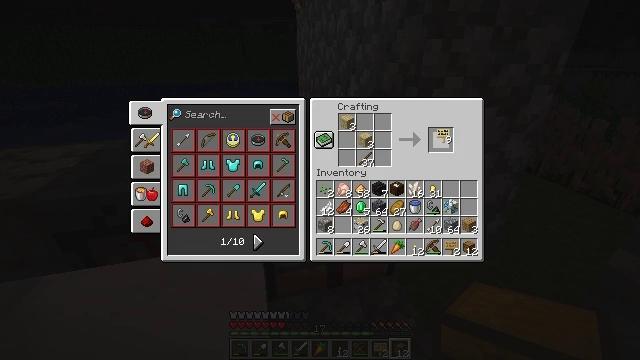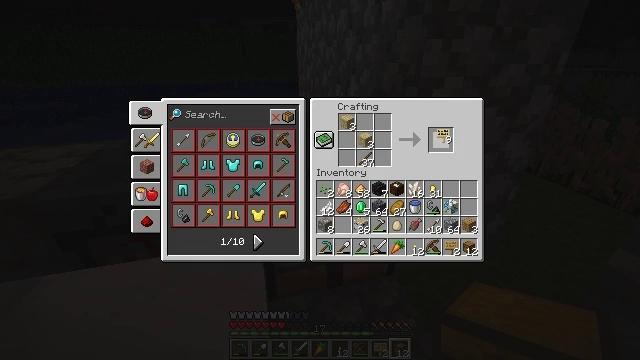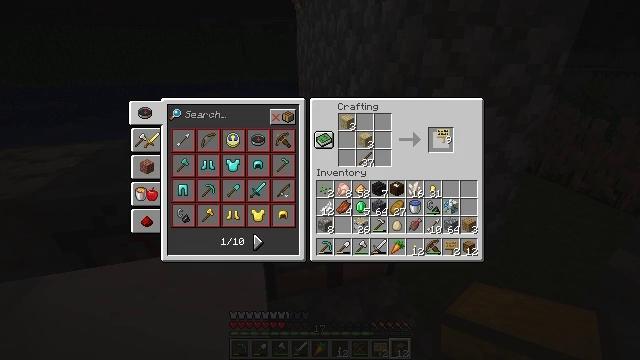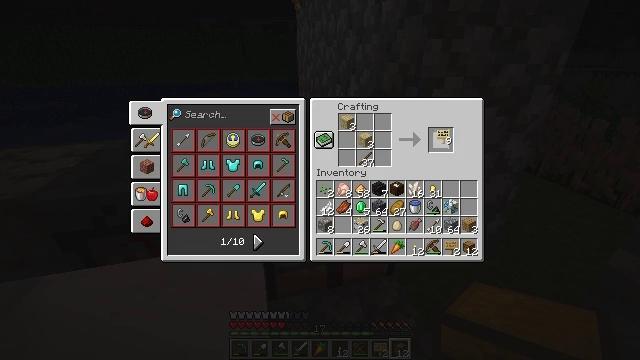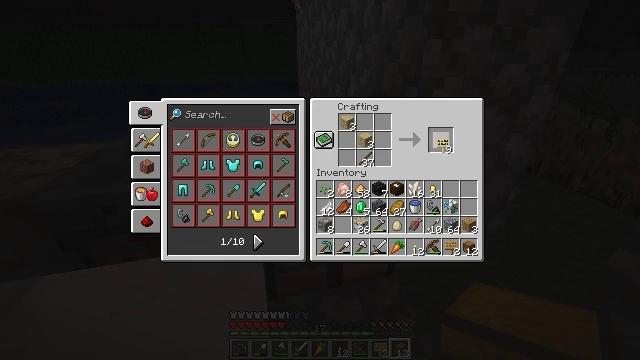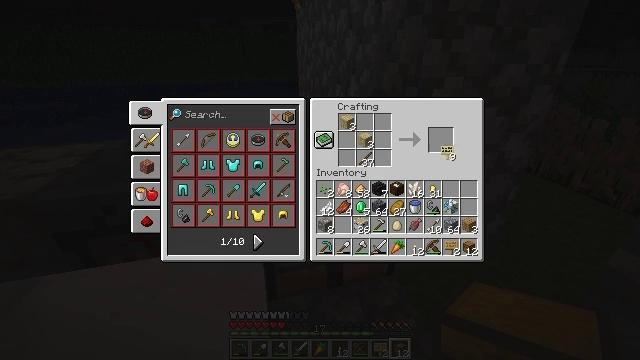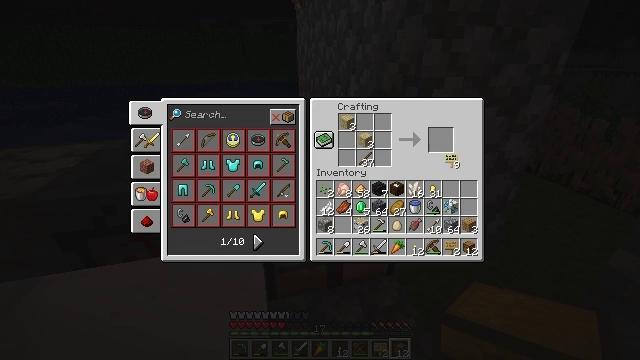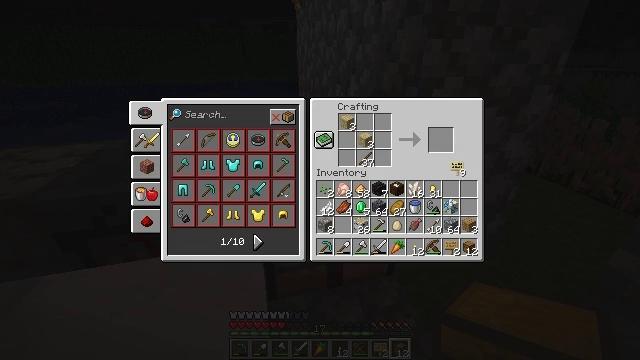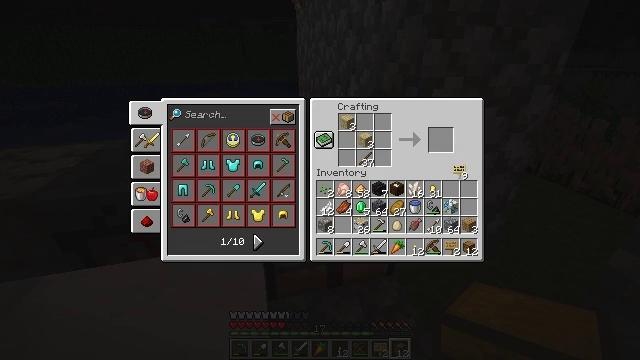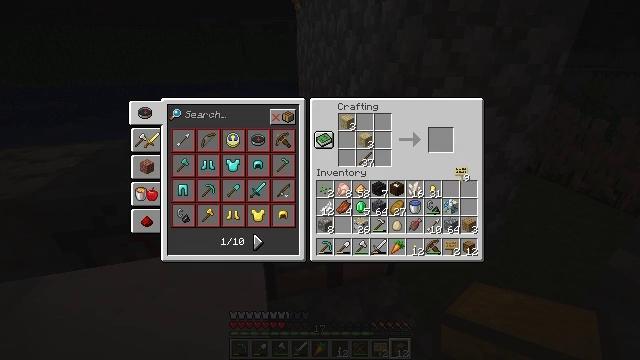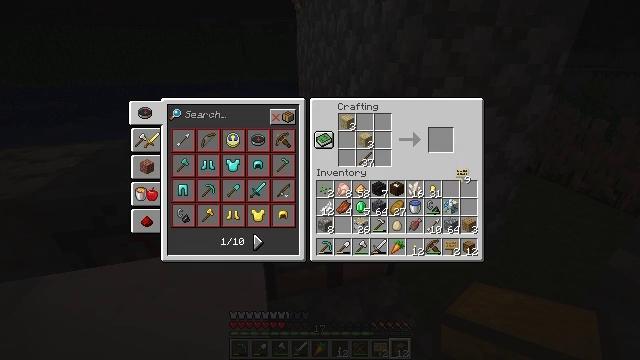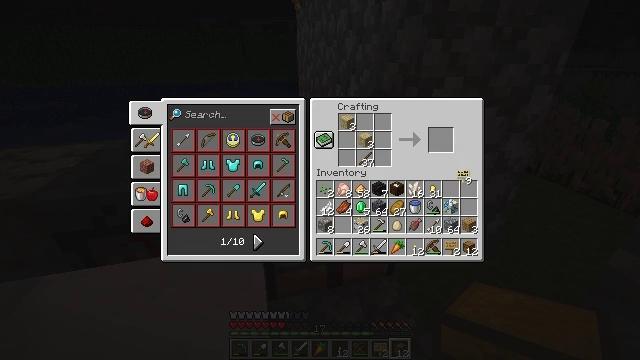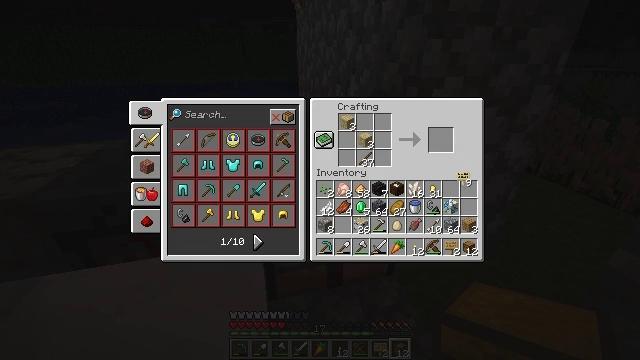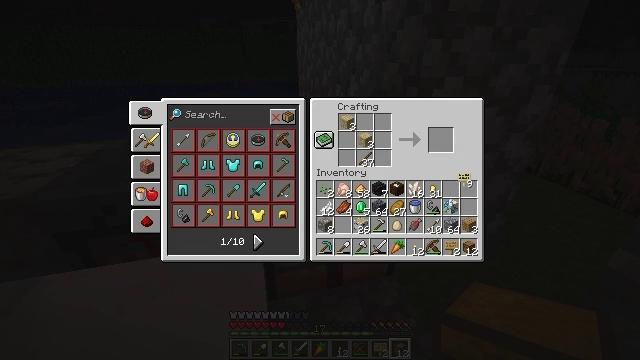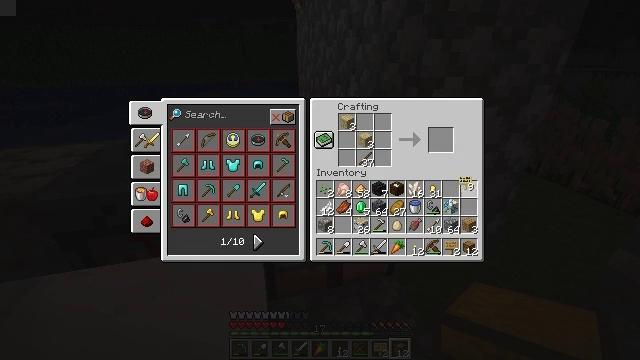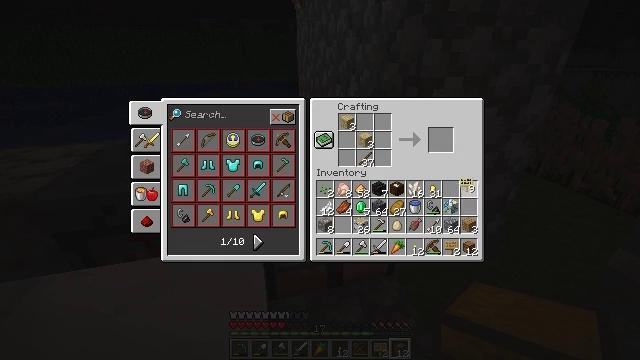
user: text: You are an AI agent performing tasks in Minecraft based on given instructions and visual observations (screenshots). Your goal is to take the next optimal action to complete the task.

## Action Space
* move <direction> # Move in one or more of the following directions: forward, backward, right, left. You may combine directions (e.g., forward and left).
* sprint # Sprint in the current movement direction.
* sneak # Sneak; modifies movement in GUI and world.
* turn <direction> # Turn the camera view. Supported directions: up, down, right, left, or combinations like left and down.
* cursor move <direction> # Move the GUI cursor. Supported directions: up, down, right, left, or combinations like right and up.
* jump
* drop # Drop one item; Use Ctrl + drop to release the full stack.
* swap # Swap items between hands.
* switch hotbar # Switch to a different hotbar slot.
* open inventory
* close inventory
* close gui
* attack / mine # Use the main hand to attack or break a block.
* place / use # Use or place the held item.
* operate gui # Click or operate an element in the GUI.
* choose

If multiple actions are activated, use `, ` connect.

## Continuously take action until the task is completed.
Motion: motion action
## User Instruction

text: Open your crafting table to create a birch sign.
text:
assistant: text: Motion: no_op
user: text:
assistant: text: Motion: no_op
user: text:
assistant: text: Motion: no_op
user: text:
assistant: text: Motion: cursor move down
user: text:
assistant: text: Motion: cursor move down
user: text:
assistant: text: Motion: cursor move down
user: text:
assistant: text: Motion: cursor move down
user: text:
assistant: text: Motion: no_op
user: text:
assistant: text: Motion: no_op
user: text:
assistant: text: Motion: no_op
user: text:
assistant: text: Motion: no_op
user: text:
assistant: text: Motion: no_op
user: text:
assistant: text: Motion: no_op
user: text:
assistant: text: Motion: no_op
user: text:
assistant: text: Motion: no_op
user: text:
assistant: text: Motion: no_op
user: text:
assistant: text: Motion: no_op
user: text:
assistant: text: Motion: no_op
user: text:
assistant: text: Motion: no_op
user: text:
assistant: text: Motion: operate gui
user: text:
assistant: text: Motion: operate gui
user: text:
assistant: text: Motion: operate gui
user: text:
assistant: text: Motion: no_op
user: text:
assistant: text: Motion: no_op
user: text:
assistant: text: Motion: no_op
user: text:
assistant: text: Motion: no_op
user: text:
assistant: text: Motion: no_op
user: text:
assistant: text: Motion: no_op
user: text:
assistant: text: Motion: no_op
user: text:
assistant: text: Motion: no_op